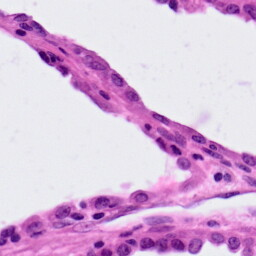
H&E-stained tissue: Lung